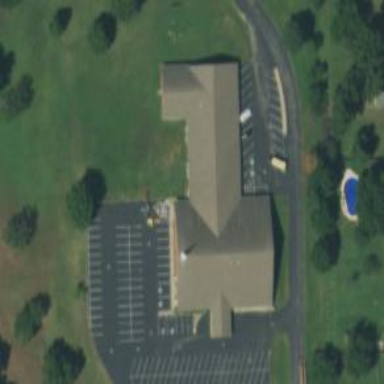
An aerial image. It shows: Beautiful church building.